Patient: sex M, age 29
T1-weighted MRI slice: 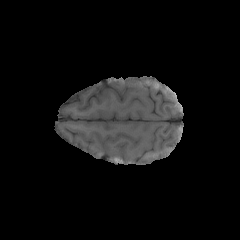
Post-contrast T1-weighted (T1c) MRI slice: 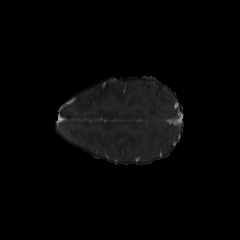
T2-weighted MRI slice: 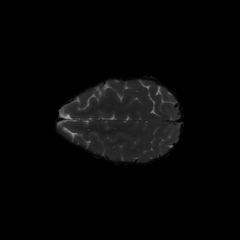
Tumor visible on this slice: no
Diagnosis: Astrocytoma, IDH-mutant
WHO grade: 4